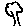
Label: tree